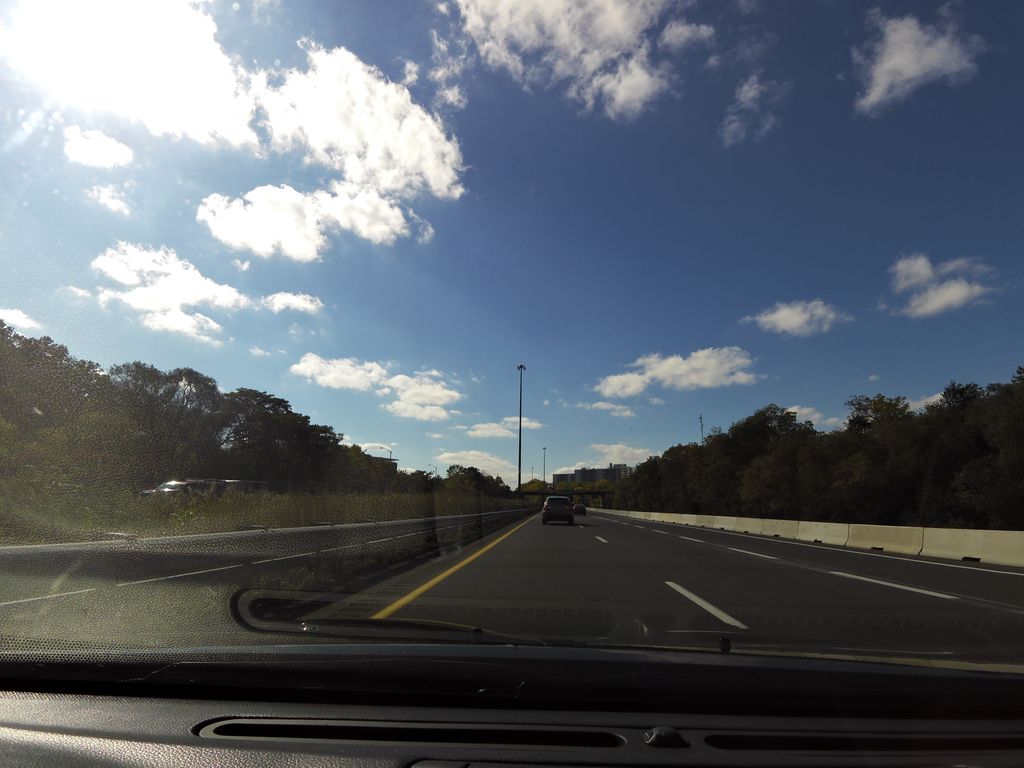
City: hamilton